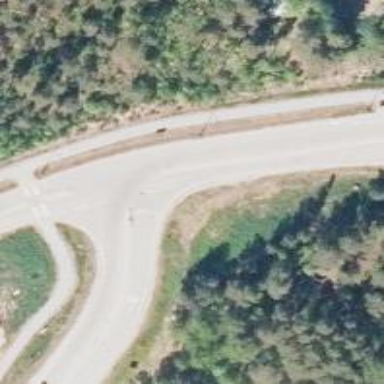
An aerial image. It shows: Trunk link road with asphalt surface.